You are looking at a signal-to-image encoding: consecutive vibration samples arranged as the rows of a grayscale square. Based on the visible evidence, which condition applies: normal, inner_race, outer_race, ball?
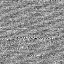
Answer: normal